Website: apple
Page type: customer-info-address
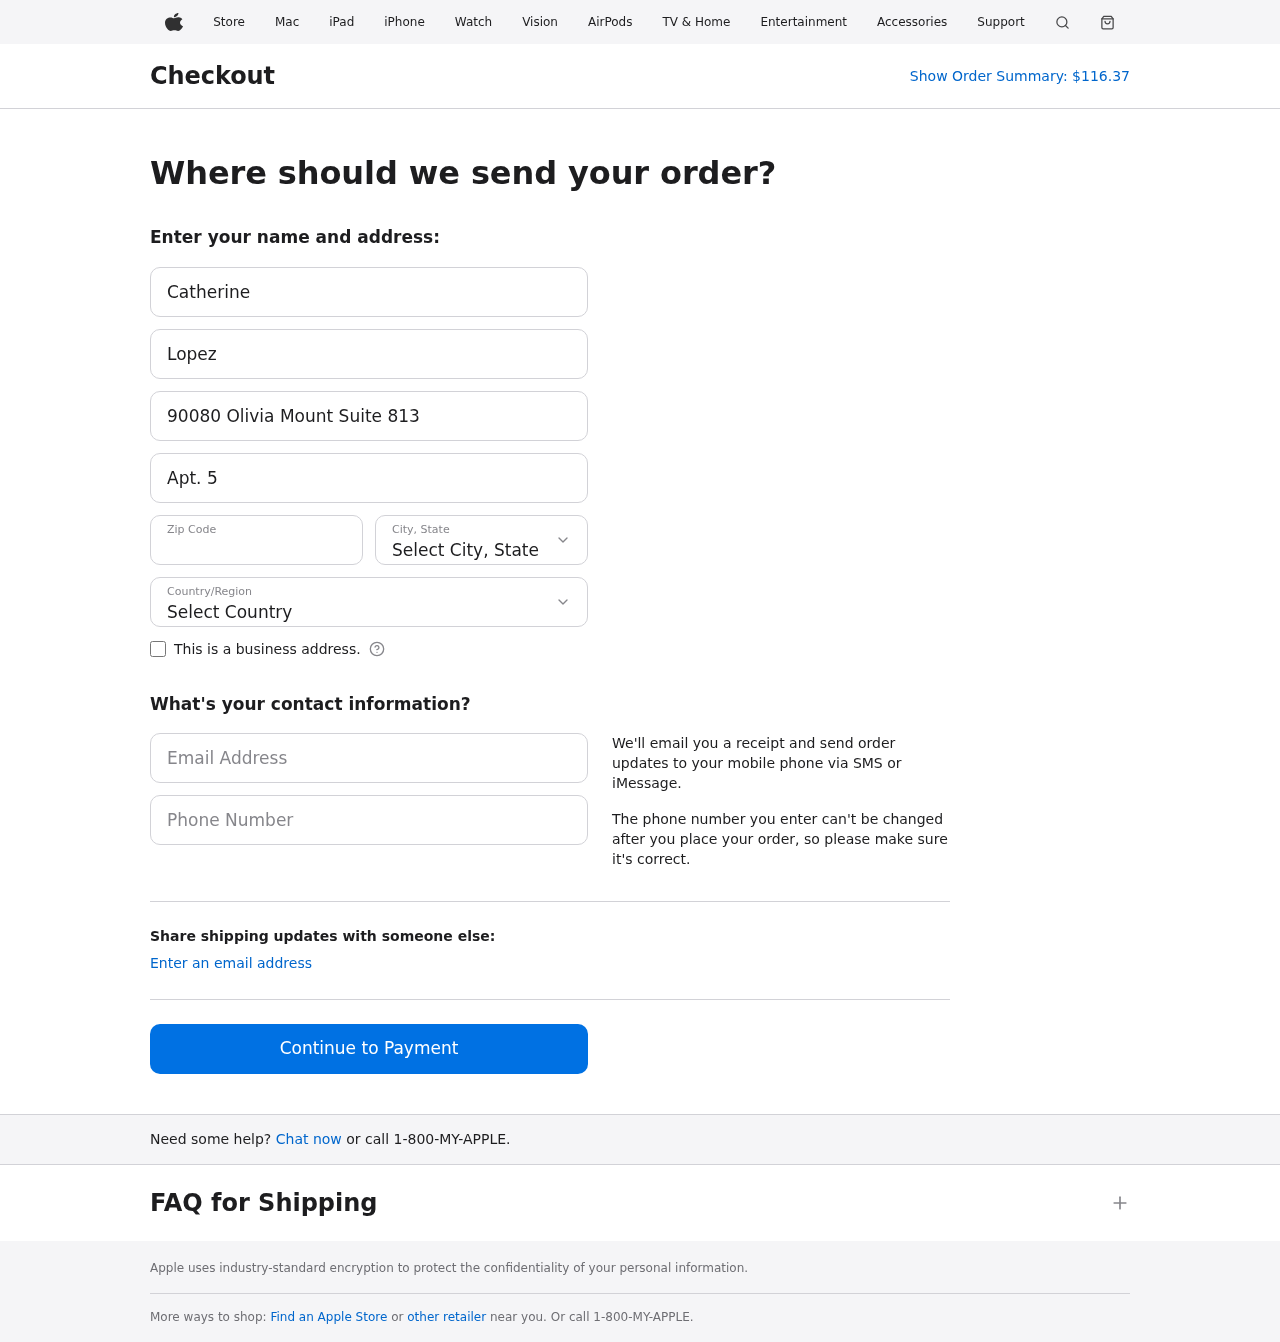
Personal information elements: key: PII_CITY_STATE
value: Port Brookeborough, MN
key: PII_COUNTRY
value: United States
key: PII_EMAIL
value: catherine.lopez@yahoo.com
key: PII_FIRSTNAME
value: Catherine
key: PII_LASTNAME
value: Lopez
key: PII_PHONE
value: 3965578578
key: PII_POSTCODE
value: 06318
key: PII_STREET
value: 90080 Olivia Mount Suite 813
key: PII_STREET2
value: Apt. 508
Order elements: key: ORDER_TOTAL
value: $116.37